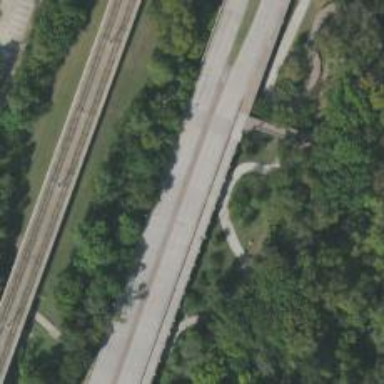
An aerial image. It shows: Tertiary road with bridge and separate sidewalk.